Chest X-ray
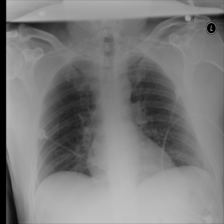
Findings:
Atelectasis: negative
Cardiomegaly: negative
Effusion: negative
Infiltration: positive
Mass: negative
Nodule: negative
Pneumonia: negative
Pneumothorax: negative
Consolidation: negative
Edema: negative
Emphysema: negative
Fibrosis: negative
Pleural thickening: negative
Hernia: negative